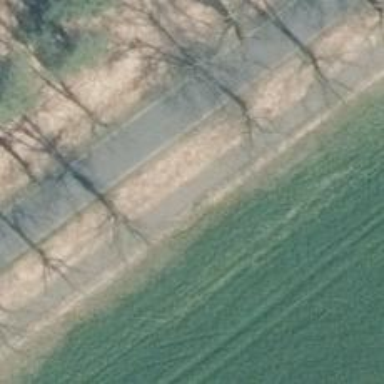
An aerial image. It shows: Asphalt path.